Question: I'm trying to write a simple Arkanoid with the help of Python and Tkinter. The goal is to make the ball reflect from the top, right and left sides. And if the player misses the ball so it touches the bottom side, the game would stop.
Here's the code:
'''
from Tkinter import *
import time
root = Tk()
canv = Canvas(root, highlightthickness=0)
canv.pack(fill='both', expand=True)
top = canv.create_line(0, 0, 640, 0, fill='green', tags=('top'))
left = canv.create_line(0, 0, 0, 480, fill='green', tags=('left'))
right = canv.create_line(639, 0, 639, 480, fill='green', tags=('right'))
bottom = canv.create_line(0, 478, 640, 478, fill='red', tags=('bottom'))
rect = canv.create_rectangle(270, 468, 365, 478, outline='black', fill='gray40', tags=('rect'))
ball = canv.create_oval(0, 20, 20, 40, outline='black', fill='gray40', tags=('ball'))
delta_x = delta_y = 3
new_x, new_y = delta_x, -delta_y
while True:
time.sleep(0.025)
if canv.find_overlapping(canv.coords(ball)[0], canv.coords(ball)[1], canv.coords(ball)[2], canv.coords(ball)[3])[0] == 1:
new_x, new_y = delta_x, -delta_y
canv.move(ball, new_x, new_y)
print 'fitst if', new_x, new_y
if canv.find_overlapping(canv.coords(ball)[0], canv.coords(ball)[1], canv.coords(ball)[2], canv.coords(ball)[3])[0] == 2:
new_x, new_y = delta_x, delta_y
canv.move(ball, new_x, new_y)
print '2nd if', new_x, new_y
if canv.find_overlapping(canv.coords(ball)[0], canv.coords(ball)[1], canv.coords(ball)[2], canv.coords(ball)[3])[0] == 3:
new_x, new_y = -delta_x, delta_y
canv.move(ball, new_x, new_y)
if canv.find_overlapping(canv.coords(ball)[0], canv.coords(ball)[1], canv.coords(ball)[2], canv.coords(ball)[3])[0] == 4:
new_x, new_y = delta_x, -delta_y
canv.move(ball, new_x, new_y)
print new_x, new_y
canv.move(ball, new_y, new_y)
canv.update()
def move_right(event):
canv.move(rect, 7, 0)
pass
def move_left(event):
canv.move(rect, -7, 0)
pass
root.bind('<Right>', move_right)
root.bind('<Left>', move_left)
root.geometry('%sx%s+%s+%s' %(640, 480, 100, 100))
root.resizable(0, 0)
root.mainloop()
'''
Why the ball reflecting in the wrong way?

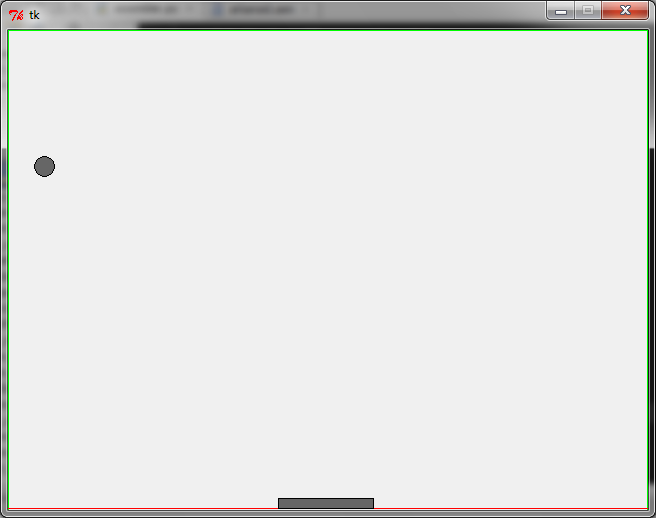
Answer: here is a simple hack for this problem:
'''
delta_x = delta_y = 3
while True:
objects = canv.find_overlapping(canv.coords(ball)[0], canv.coords(ball)[1], canv.coords(ball)[2], canv.coords(ball)[3])
for obj in objects:
if obj == 1:
delta_y = -delta_y
if obj == 2:
delta_x = -delta_x
if obj == 3:
delta_x = -delta_x
if obj == 4:
delta_y = -delta_y
new_x, new_y = delta_x, delta_y
canv.move(ball, new_x, new_y)
canv.update()
time.sleep(0.025)
root.bind('<Right>', move_right)
root.bind('<Left>', move_left)
'''